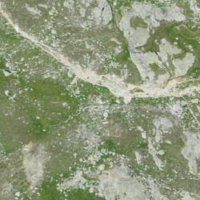
EUNIS habitat code: 48
Species observed at this site:
Agriades glandon